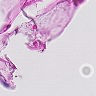
Metastatic tissue present: no